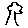
Label: tree